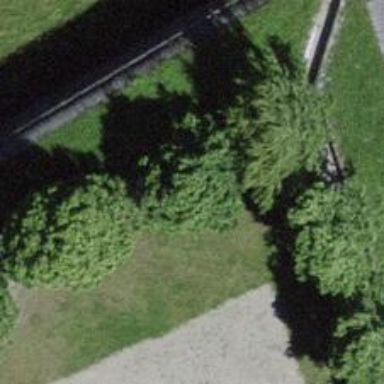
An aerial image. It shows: Urban tree with broadleaved leaves.